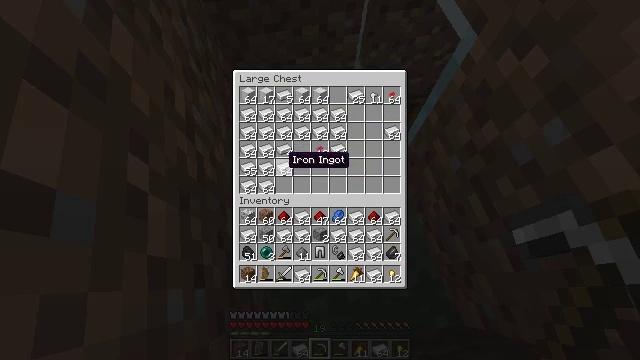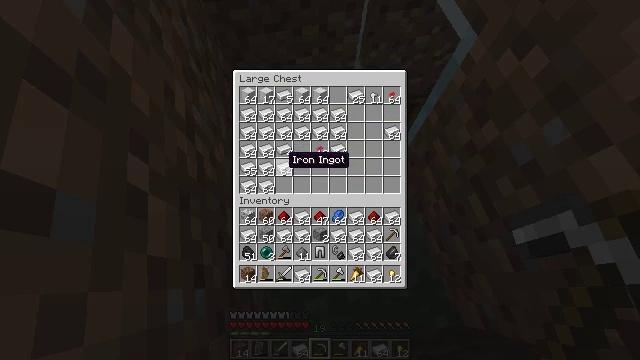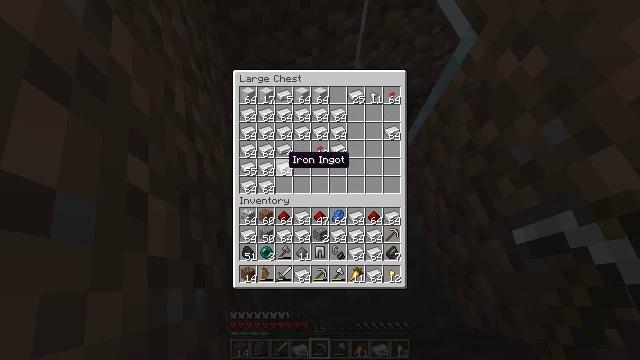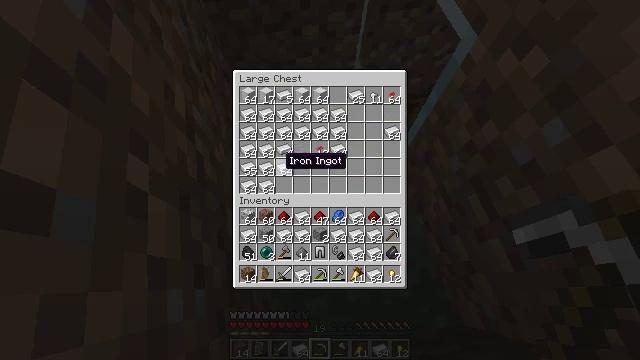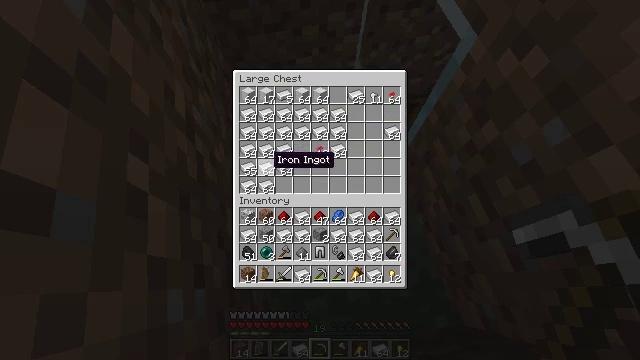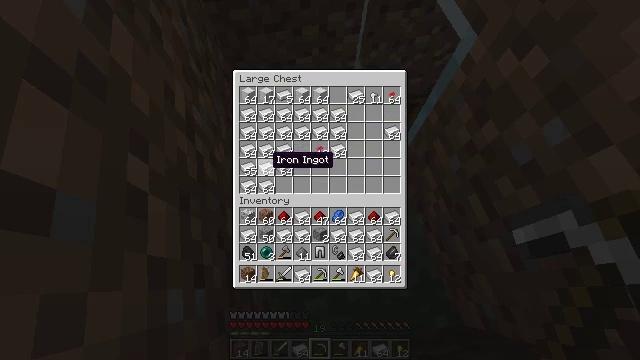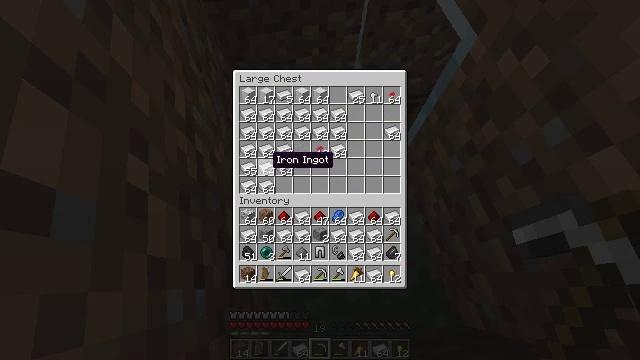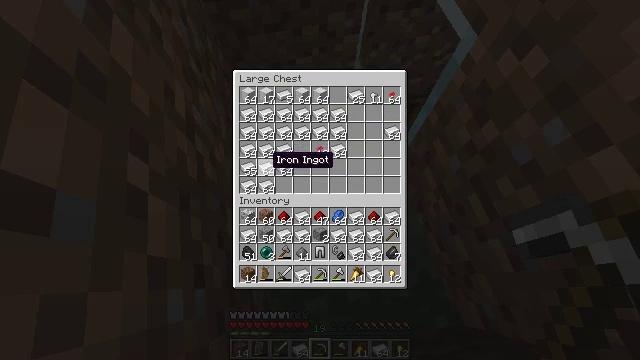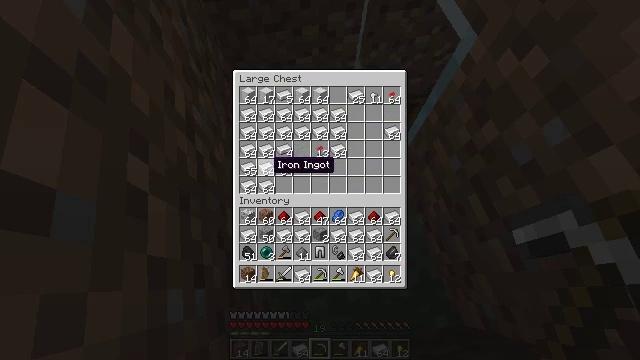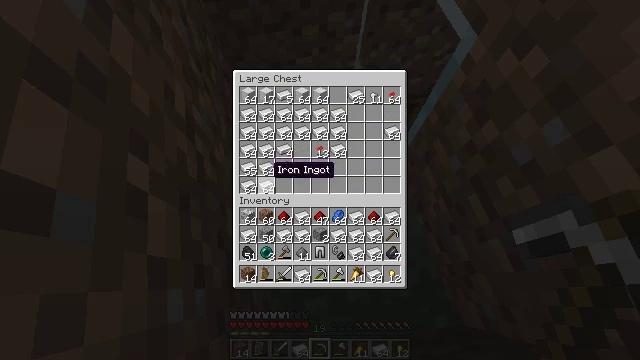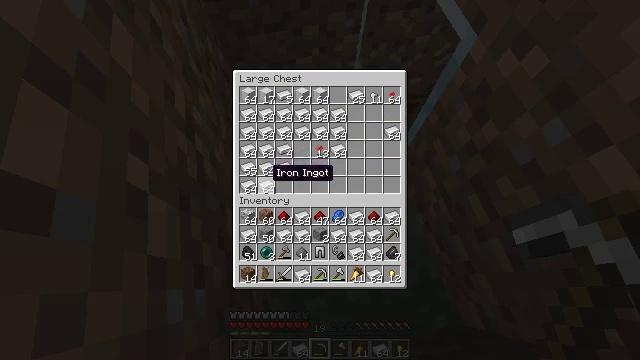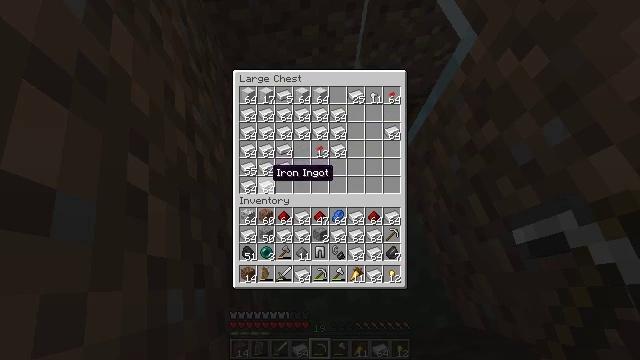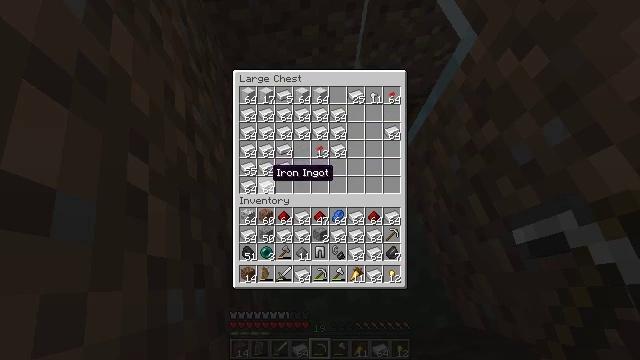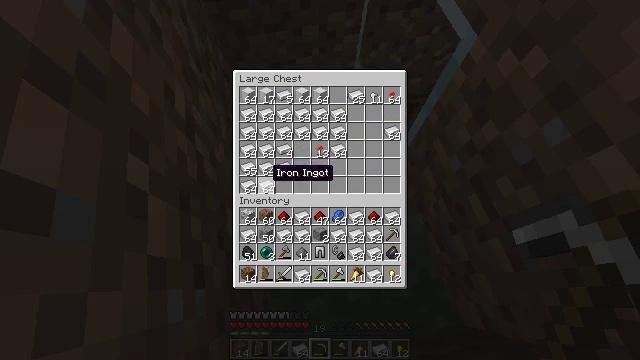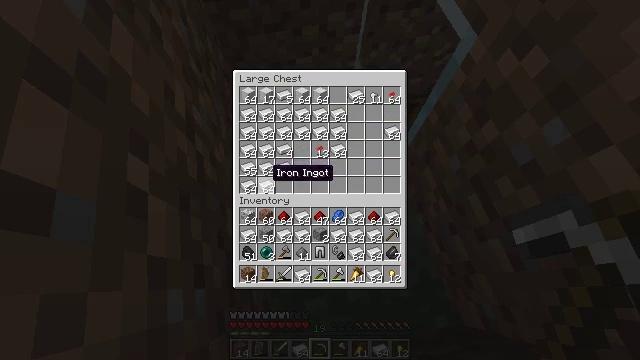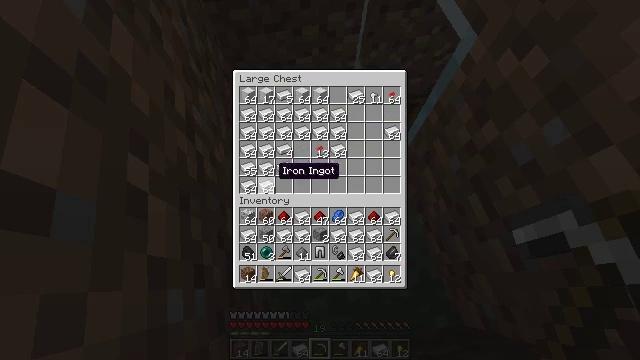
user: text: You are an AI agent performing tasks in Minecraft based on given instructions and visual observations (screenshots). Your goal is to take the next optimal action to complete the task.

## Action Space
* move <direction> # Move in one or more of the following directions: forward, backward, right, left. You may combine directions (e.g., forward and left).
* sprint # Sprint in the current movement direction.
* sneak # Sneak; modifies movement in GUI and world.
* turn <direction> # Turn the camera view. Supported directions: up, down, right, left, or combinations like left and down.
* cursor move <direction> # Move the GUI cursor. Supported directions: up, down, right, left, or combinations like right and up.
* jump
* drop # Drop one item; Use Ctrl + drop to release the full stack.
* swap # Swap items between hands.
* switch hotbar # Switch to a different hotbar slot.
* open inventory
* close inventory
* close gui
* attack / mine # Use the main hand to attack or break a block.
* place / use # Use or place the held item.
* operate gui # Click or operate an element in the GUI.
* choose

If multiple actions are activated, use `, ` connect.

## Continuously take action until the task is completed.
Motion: motion action
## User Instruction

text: Use the crafting table to create an iron block from ingots.
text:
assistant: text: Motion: sneak
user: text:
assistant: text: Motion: sneak, attack / mine
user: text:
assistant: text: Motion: sneak, attack / mine
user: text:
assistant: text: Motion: sneak, turn left, attack / mine
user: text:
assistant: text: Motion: sneak
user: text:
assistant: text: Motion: sneak, attack / mine
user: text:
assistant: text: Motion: sneak, attack / mine
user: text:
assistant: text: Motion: sneak, attack / mine
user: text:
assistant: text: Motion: sneak
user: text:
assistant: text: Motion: sneak, attack / mine
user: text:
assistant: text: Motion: sneak, attack / mine
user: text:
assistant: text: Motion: sneak, attack / mine
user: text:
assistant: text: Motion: sneak, attack / mine
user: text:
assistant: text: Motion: sneak
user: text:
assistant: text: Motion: sneak
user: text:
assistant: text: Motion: sneak, turn right
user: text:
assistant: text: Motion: turn right
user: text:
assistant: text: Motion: turn right
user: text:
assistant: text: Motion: turn right
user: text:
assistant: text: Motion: turn right
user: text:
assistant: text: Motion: no_op
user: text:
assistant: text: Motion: no_op
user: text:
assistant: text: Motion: no_op
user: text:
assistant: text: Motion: no_op
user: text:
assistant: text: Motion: no_op
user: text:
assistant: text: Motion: no_op
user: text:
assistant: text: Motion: no_op
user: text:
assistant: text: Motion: no_op
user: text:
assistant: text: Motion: no_op
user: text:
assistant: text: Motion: no_op